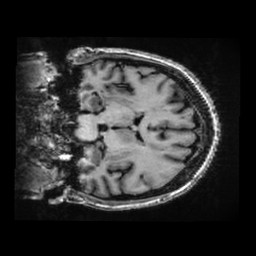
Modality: T1w
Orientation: coronal
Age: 66
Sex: female
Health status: healthy
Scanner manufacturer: ge
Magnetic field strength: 3 T
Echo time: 0.0052 s